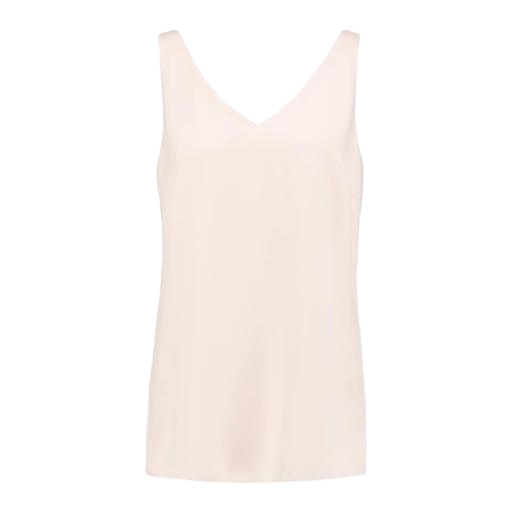
beige v-neck tank top, beige cady tank top, longline cami, white background